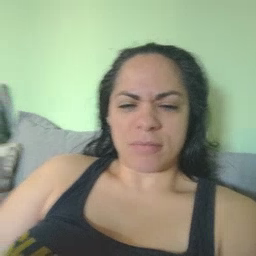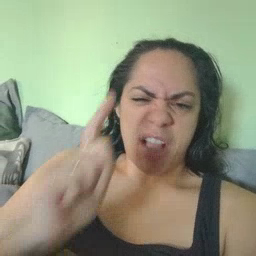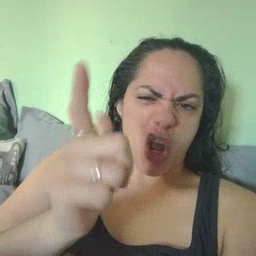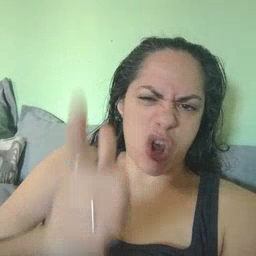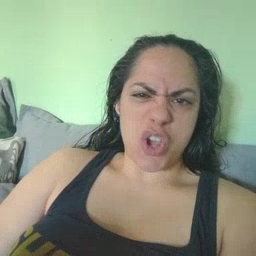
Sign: later